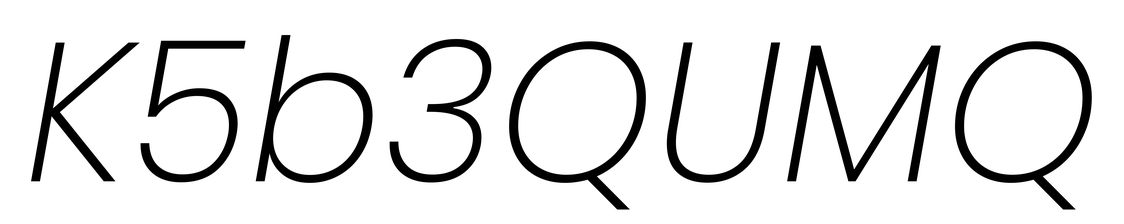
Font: Poppins-ExtraLightItalic